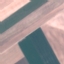
Land use / land cover: AnnualCrop